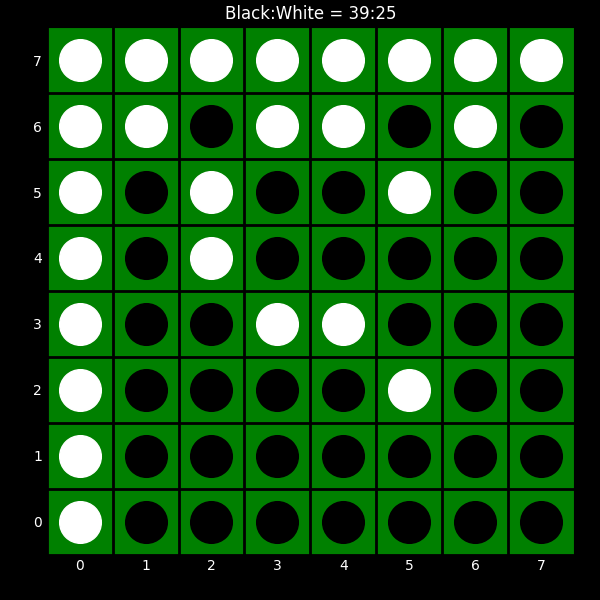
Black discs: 39
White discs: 25